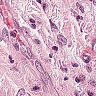
Metastatic tissue present: yes